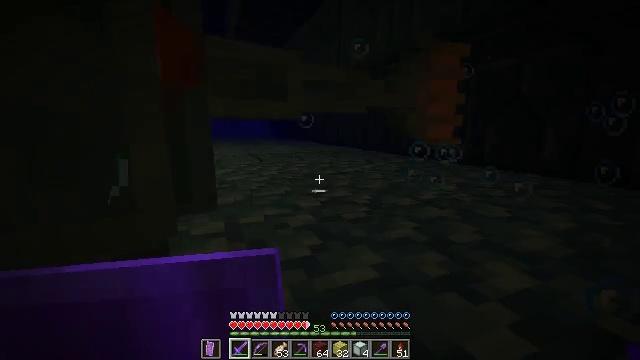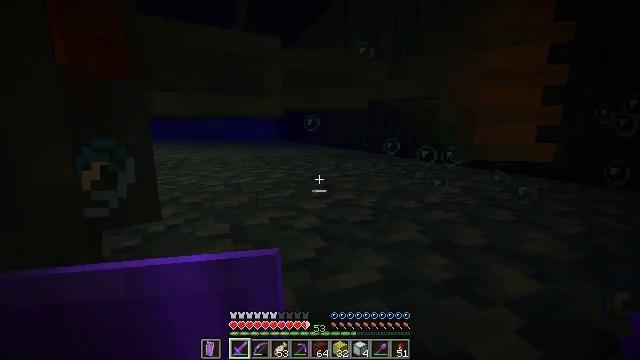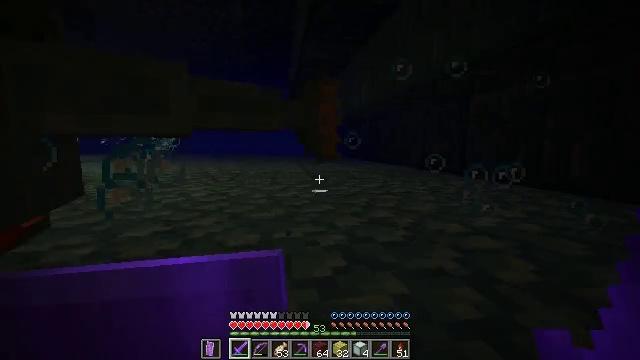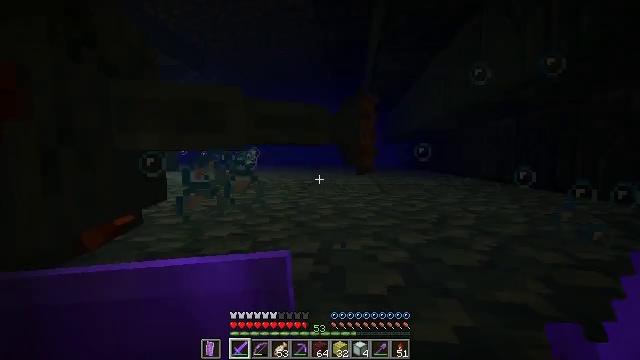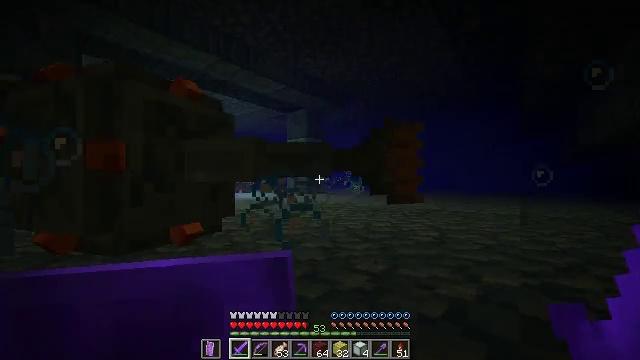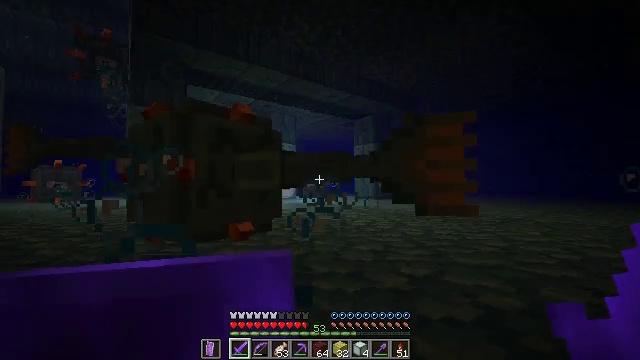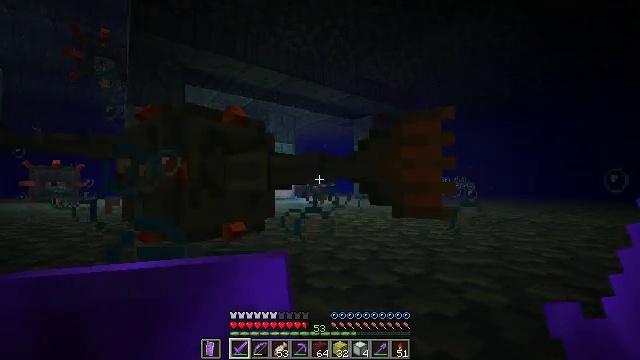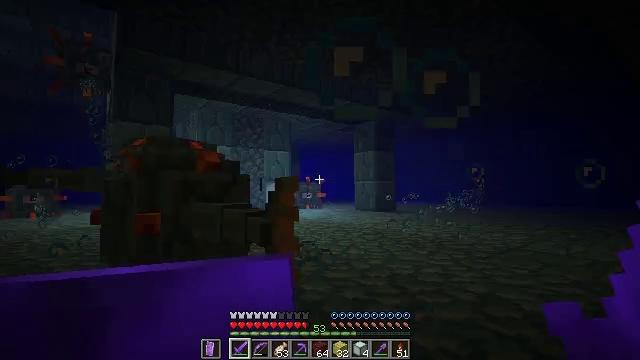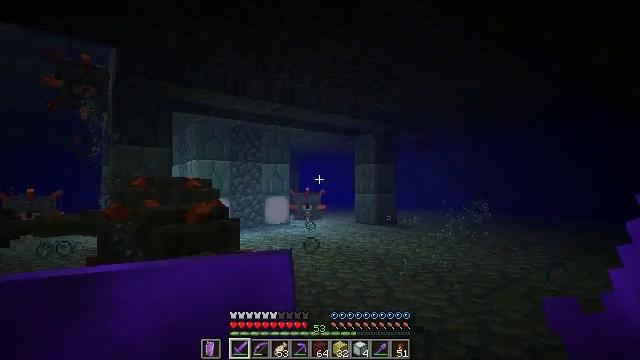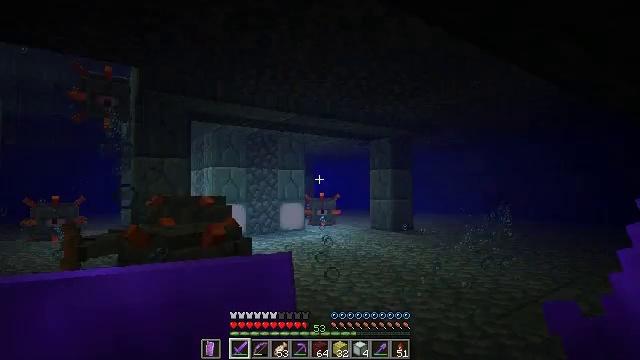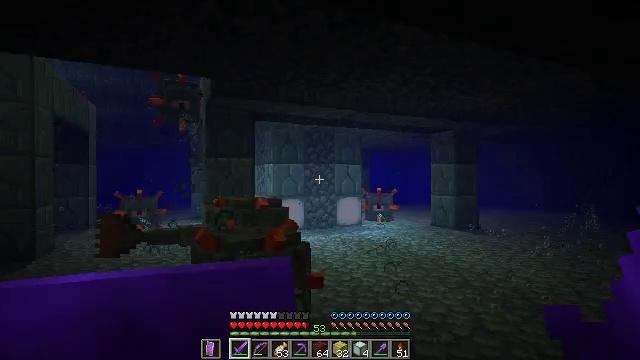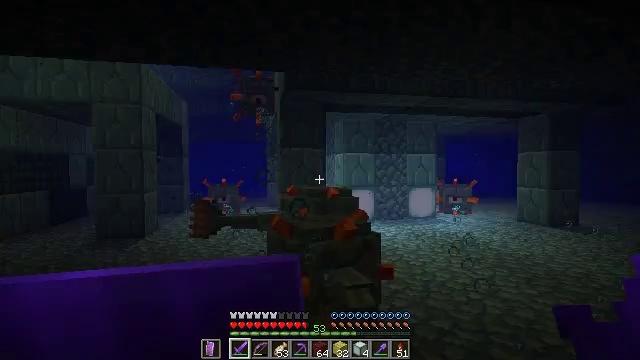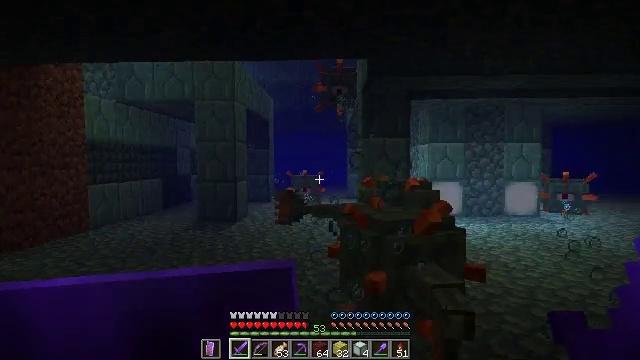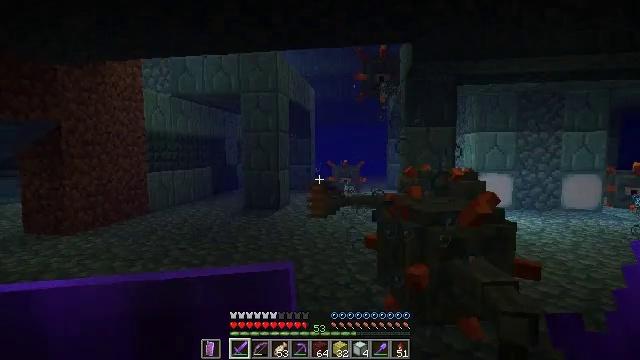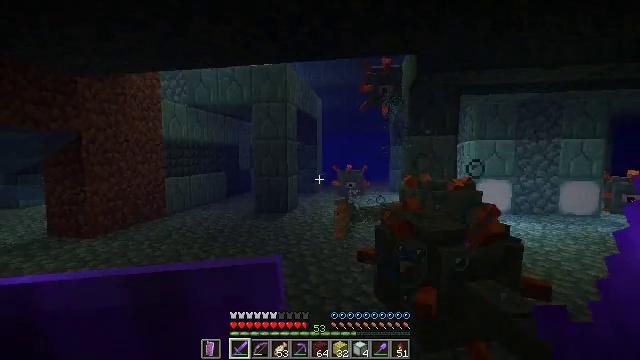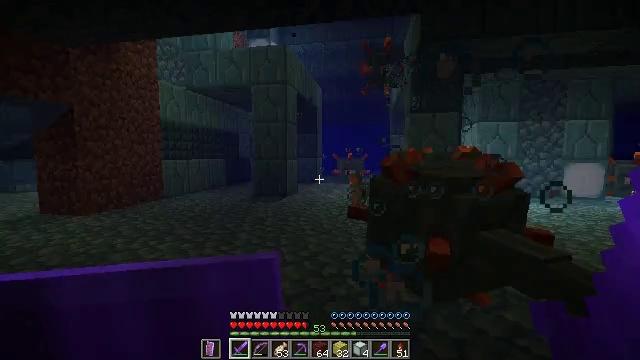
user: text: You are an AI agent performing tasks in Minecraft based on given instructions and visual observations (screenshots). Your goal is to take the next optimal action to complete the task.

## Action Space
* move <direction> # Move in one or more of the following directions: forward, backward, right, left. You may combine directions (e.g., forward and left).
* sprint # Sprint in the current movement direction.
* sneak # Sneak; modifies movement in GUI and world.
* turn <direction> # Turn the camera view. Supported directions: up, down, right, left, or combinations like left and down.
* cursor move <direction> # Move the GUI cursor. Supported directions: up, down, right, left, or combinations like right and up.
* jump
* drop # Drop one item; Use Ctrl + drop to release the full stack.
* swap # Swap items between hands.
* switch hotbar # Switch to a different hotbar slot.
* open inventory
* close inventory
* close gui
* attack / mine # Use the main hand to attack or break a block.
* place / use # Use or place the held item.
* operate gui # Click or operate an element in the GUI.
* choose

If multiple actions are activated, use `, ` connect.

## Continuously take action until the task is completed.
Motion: motion action
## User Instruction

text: Eliminate the guardian.
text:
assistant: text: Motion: turn left
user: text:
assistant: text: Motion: move right, turn left and up
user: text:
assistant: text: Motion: move right, turn left and up
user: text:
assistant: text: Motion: move back and move right, turn left and up
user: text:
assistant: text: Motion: move back and move right, turn left and up
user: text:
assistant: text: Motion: move back
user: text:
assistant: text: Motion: move back
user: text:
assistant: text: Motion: move back
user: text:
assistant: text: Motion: move back, turn left
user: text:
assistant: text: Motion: move back, turn left and down
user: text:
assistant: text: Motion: turn left and down
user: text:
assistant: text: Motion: move forward, sprint, turn left and down
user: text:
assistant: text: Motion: move forward, sprint, turn left and down
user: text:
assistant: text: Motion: move forward, sprint, turn left
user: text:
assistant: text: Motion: move forward, sprint
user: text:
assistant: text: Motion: move forward, sprint
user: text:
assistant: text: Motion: move forward, sprint
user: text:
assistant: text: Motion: move forward, sprint, turn right and down
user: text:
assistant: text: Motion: move forward, sprint, turn right and down
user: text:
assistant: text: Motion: move forward, sprint, turn right
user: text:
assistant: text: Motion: move forward, sprint, turn right
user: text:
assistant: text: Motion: move forward, sprint, turn right and down
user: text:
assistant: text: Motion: move forward, sprint, turn right
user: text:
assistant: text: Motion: move forward, sprint, turn right and up
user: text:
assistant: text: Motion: sprint, turn left and up, attack / mine
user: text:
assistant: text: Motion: move back, turn left and down, attack / mine
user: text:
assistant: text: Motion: move back, turn left and down, attack / mine
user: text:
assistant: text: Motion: move back, turn left, attack / mine
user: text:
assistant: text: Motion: move back, turn left and down
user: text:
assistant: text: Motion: turn down